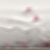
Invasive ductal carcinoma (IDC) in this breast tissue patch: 0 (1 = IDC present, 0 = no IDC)